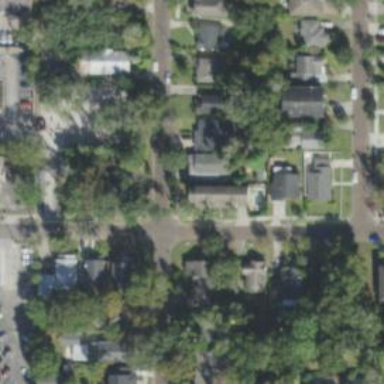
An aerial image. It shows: Residential road with sidewalk on the left side.